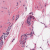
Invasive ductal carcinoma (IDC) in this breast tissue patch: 0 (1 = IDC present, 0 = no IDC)